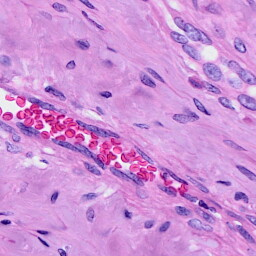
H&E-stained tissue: Cervix